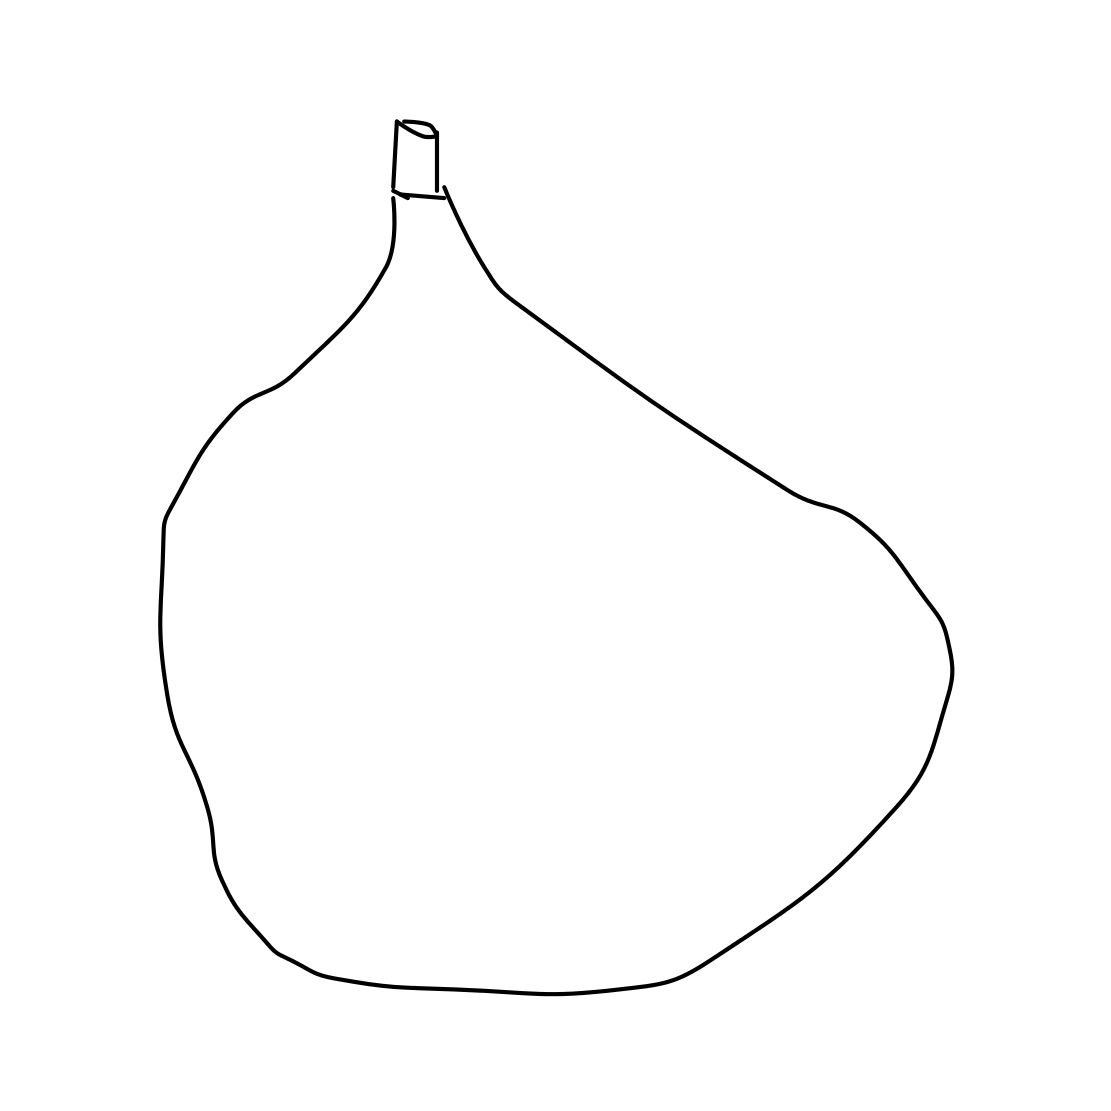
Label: pear